Aerial crown-view tile of a tropical tree (Barro Colorado Island, Panama), acquired 20250414:
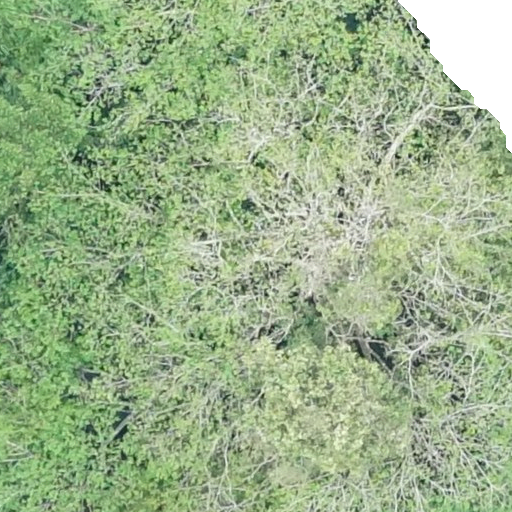
Species: Hura crepitans
GBIF accepted scientific name: Hura crepitans
Crown area: 534.819 m²